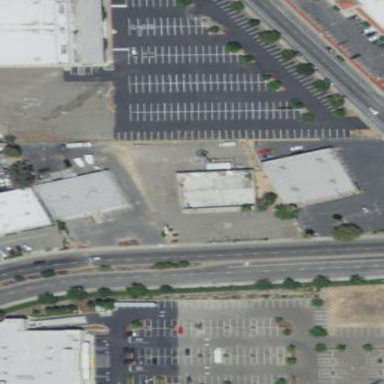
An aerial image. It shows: Commercial area.